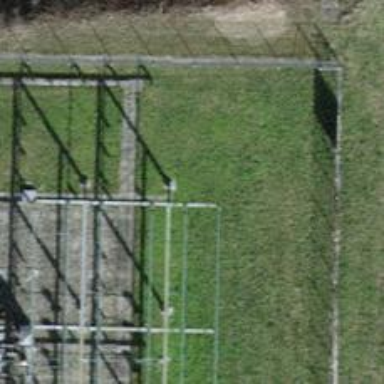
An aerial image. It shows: Insulator used in power systems.